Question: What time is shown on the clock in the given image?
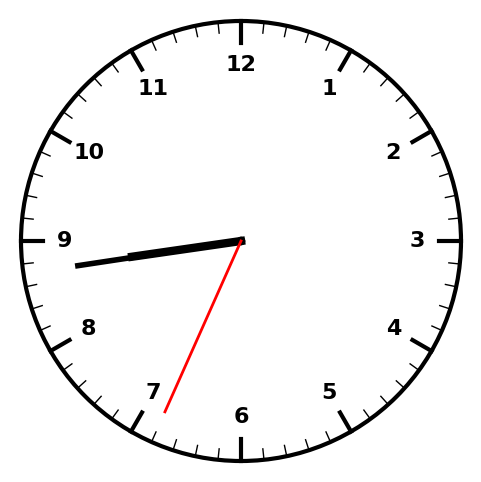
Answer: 08:43:34